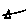
Label: triangle